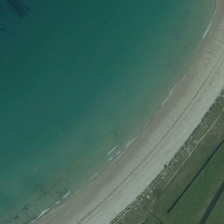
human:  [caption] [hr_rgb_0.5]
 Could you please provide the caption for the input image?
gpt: a piece of green ocean is next to yellow beach and near many green plants .

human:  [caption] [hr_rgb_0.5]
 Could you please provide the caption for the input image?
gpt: a piece of green ocean is next to yellow beach and near many green plants .

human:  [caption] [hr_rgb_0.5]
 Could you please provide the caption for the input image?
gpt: a piece of green ocean is next to yellow beach and near many green plants .

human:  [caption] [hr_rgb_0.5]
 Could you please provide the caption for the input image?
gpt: a piece of green ocean is next to yellow beach and near many green plants .

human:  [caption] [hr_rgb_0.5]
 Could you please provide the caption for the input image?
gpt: a piece of green ocean is next to yellow beach and near many green plants .